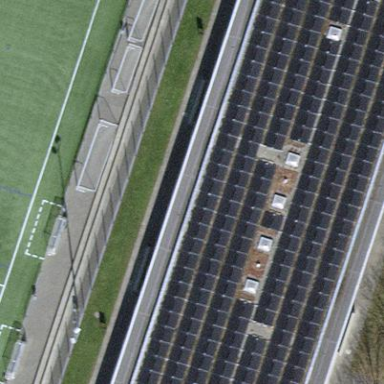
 consisting of solar photovoltaic panels."